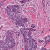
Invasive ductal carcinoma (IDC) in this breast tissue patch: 1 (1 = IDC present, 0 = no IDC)